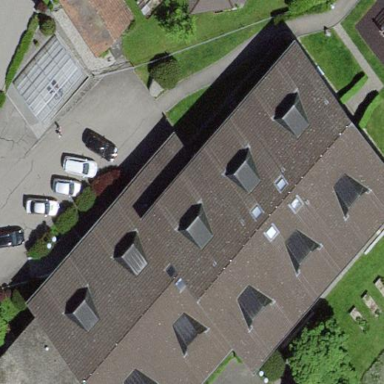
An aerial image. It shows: School building.